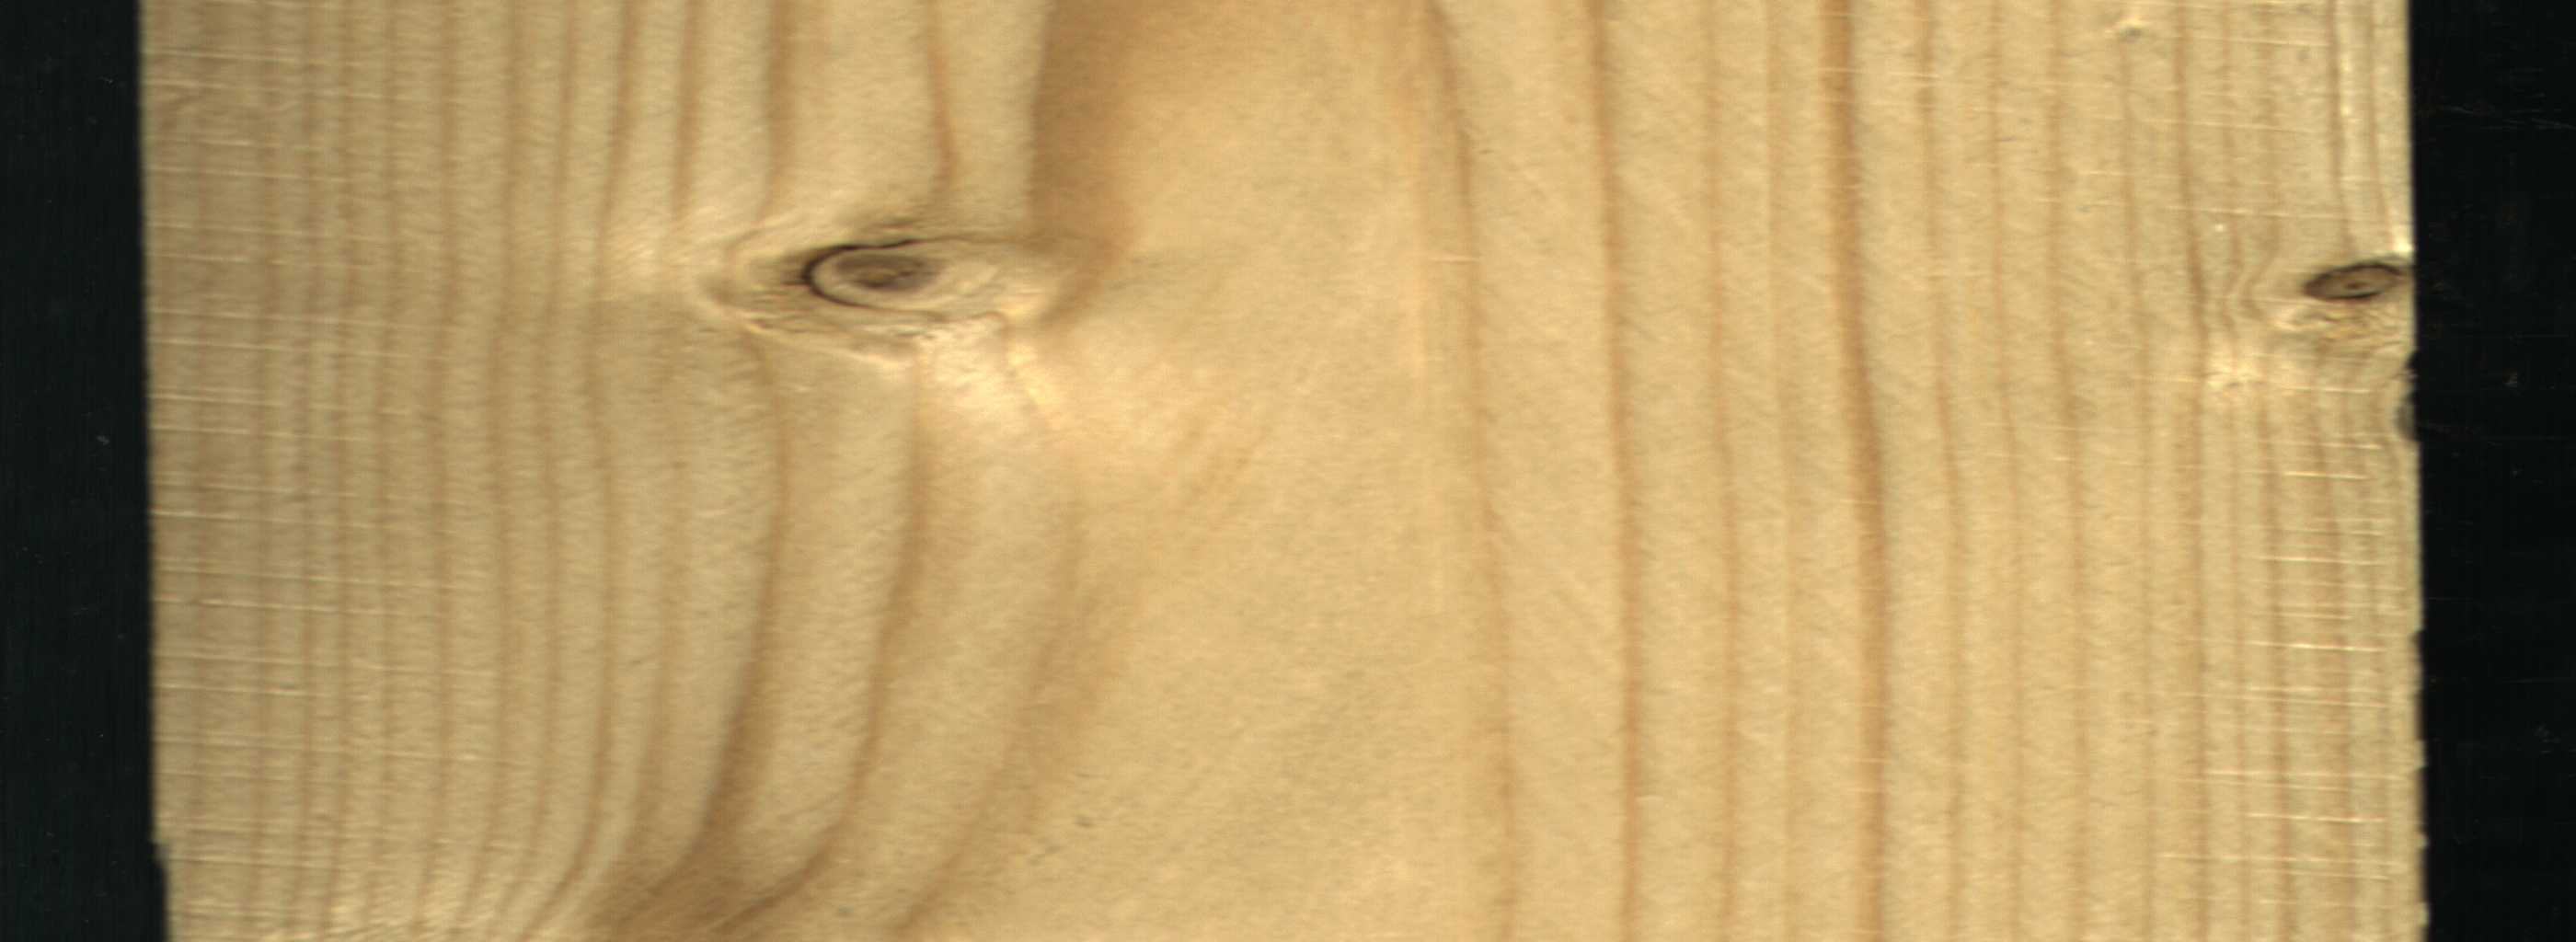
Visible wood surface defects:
Live_Knot
Live_Knot